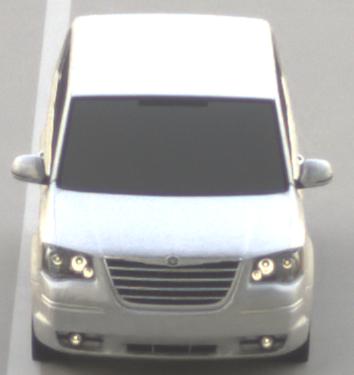
Make: Chrysler
Model: Grand Voyager 3.8
Detailed model: Grand Voyager
Model produced from: 2008/03
Model produced until: 2010/12
Doors: 5
Color: white
Road condition: dry road
Daytime: sunrise or sunset
Contrast: medium contrast